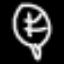
Label: leaf